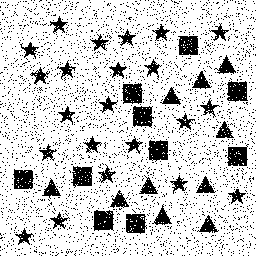
Squares: 10
Triangles: 10
Stars: 22
Total shapes: 42